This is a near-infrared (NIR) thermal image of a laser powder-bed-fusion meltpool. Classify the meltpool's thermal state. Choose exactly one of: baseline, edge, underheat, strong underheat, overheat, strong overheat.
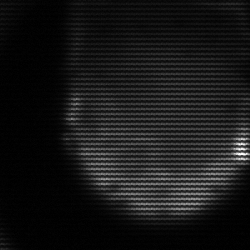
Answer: edge